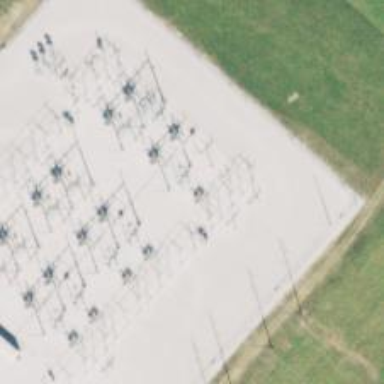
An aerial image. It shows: Switch used for power control.